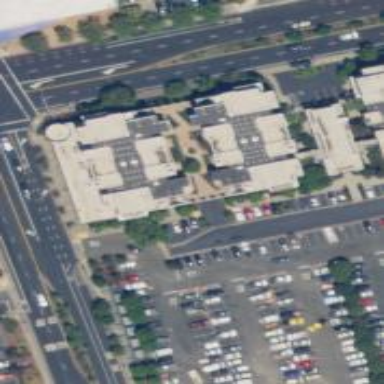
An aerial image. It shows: Parking space.